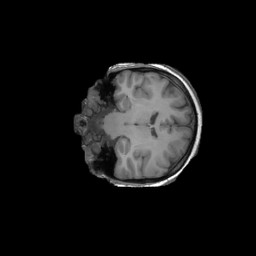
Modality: T1w
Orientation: coronal
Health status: ill
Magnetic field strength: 3 T